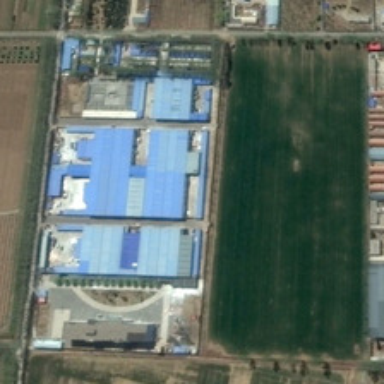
Farmlands are around an industrial area with many buildings .